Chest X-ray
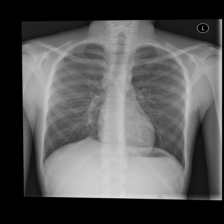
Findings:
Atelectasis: negative
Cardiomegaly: negative
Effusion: negative
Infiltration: negative
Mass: negative
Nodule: negative
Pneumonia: negative
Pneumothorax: negative
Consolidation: negative
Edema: negative
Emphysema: negative
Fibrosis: negative
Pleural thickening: negative
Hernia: negative